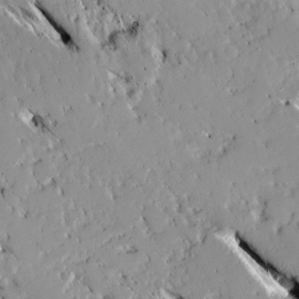
Label: non_frost